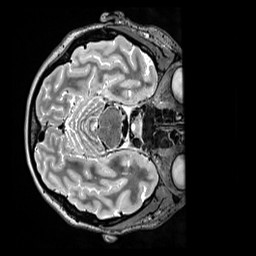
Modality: T2w
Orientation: axial
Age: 40
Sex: female
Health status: ill
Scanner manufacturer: siemens
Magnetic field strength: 3 T
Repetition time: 3.2 s
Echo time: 0.564 s